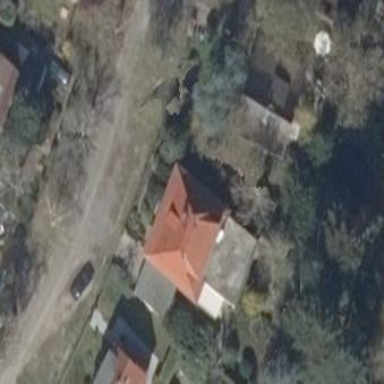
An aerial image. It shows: Simple and straightforward house.